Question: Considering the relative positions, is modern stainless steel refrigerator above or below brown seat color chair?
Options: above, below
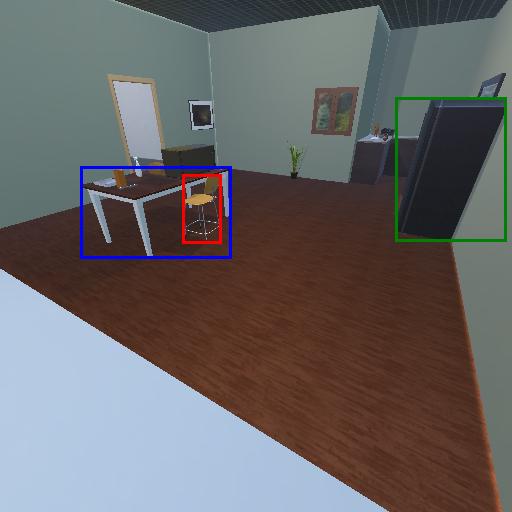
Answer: above